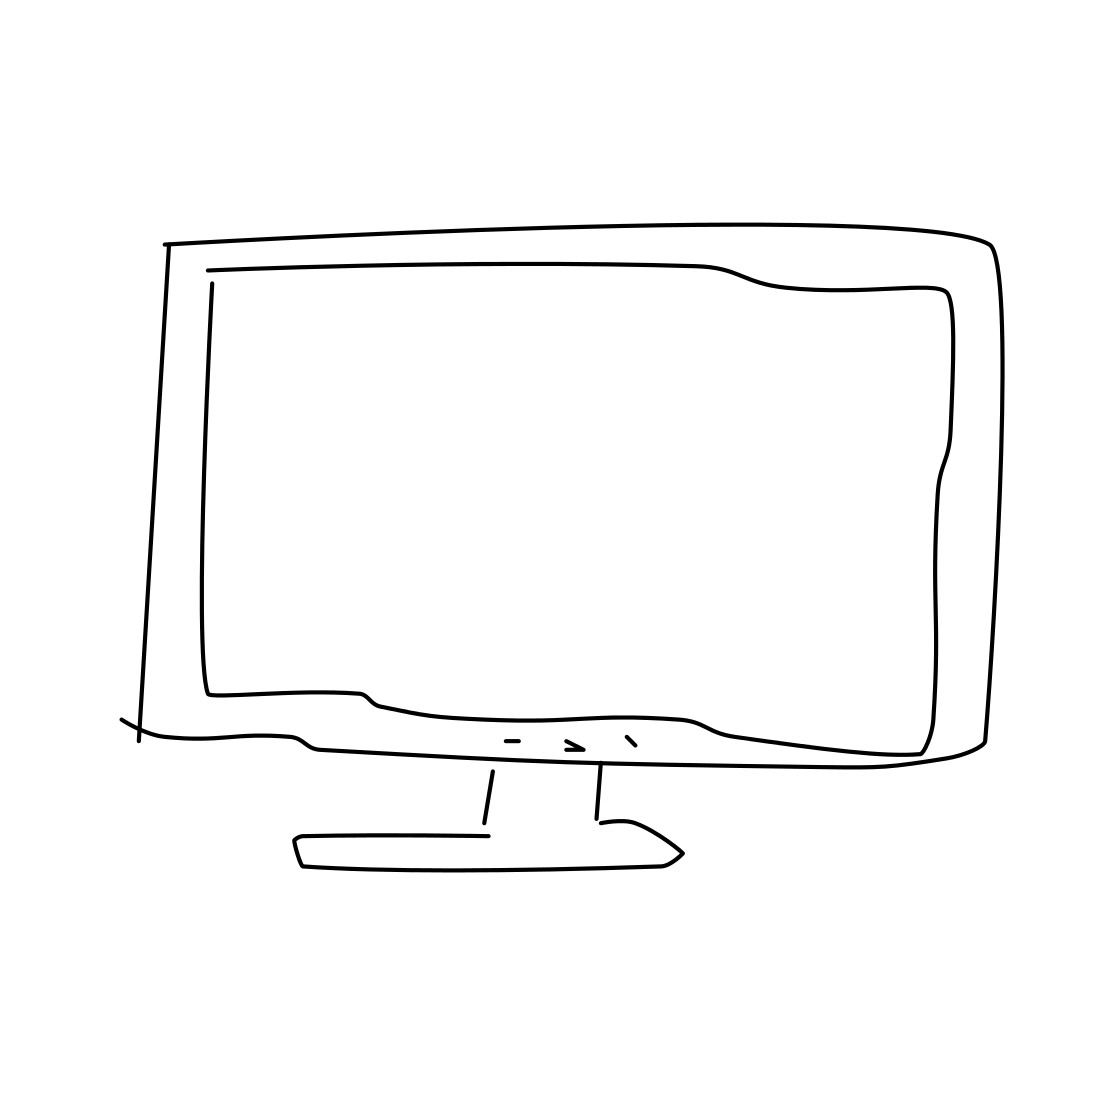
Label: tv